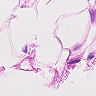
Metastatic tissue present: no